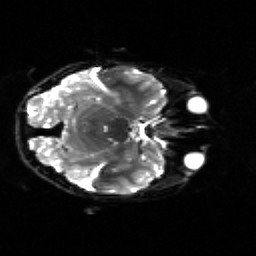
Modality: sbref
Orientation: axial
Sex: female
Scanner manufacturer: siemens
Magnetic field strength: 3 T
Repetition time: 5 s
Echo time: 0.071 s